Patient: sex M, age 78
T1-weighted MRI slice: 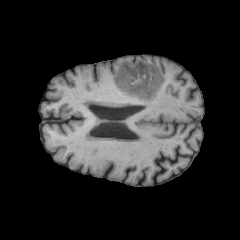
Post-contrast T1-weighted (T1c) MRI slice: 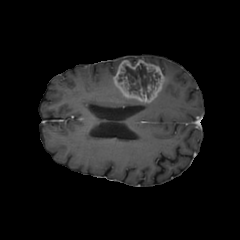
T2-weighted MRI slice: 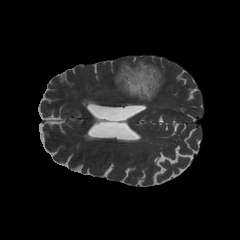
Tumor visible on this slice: yes
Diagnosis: Glioblastoma, IDH-wildtype
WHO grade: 4